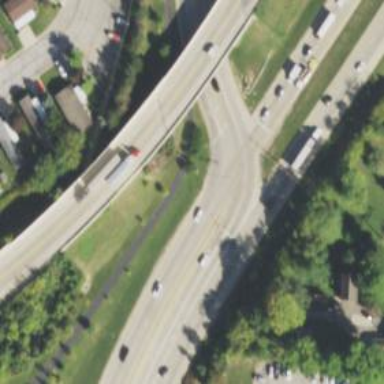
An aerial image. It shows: Trunk link highway.